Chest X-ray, PA view. Patient: 43 years old, sex F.
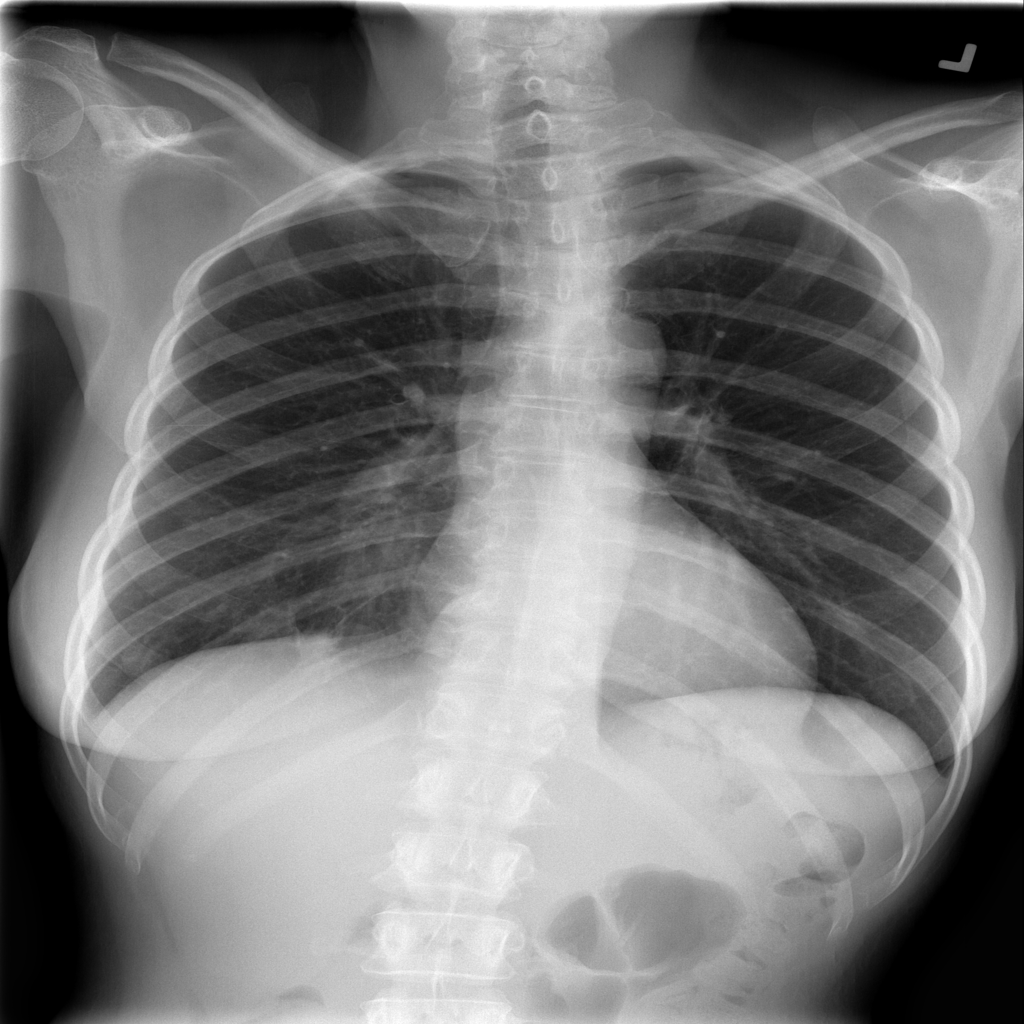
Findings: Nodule